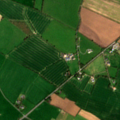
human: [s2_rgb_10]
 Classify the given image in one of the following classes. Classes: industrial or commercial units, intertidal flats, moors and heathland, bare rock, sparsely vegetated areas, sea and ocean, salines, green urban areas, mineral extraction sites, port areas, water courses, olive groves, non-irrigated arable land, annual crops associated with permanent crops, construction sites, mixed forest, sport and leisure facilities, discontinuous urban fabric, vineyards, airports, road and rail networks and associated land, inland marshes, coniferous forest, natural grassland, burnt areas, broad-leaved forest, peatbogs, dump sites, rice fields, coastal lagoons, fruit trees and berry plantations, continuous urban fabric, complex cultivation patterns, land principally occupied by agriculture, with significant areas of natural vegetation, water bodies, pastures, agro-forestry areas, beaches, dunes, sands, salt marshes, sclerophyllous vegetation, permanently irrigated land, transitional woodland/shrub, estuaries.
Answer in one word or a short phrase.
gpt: non-irrigated arable land, pastures